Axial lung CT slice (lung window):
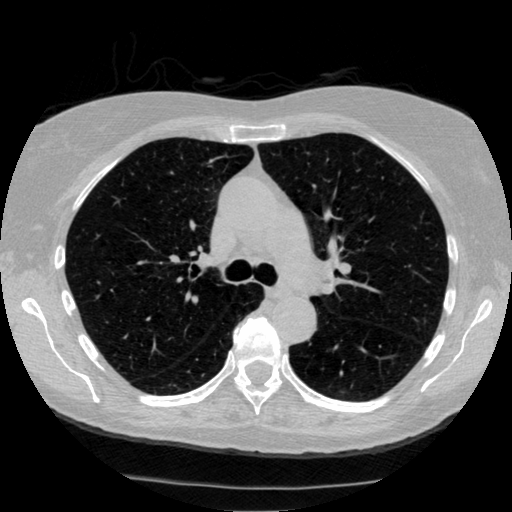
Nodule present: no